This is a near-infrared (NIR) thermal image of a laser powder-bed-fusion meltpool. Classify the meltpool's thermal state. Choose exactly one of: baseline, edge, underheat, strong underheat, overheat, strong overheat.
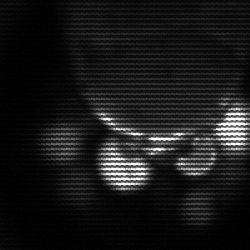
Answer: baseline